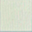
Piece: xx